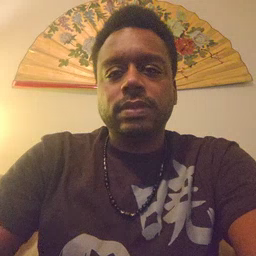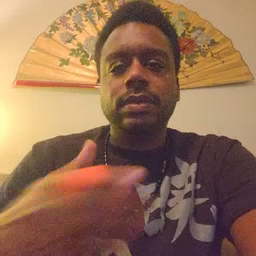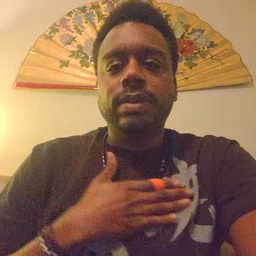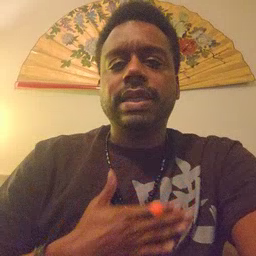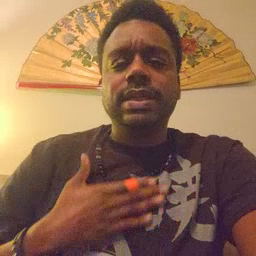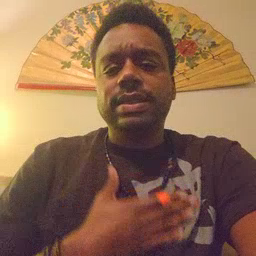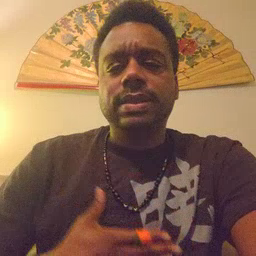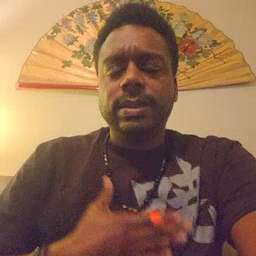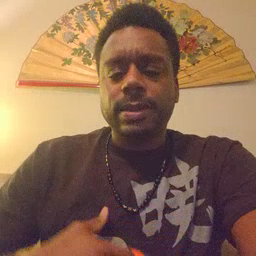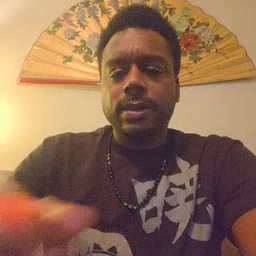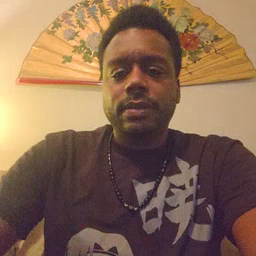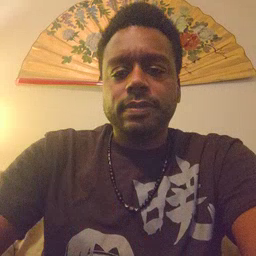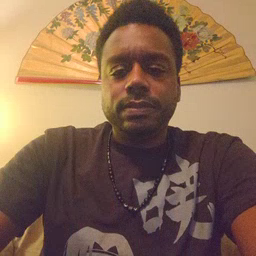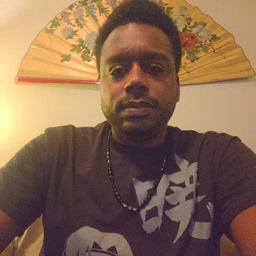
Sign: please